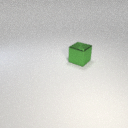
large green metal cube